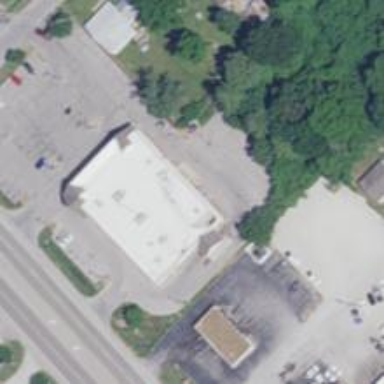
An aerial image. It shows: Pharmacy building providing healthcare services.